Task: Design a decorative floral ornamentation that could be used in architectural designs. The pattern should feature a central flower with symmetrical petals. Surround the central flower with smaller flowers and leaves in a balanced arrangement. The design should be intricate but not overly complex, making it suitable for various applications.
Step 1092:
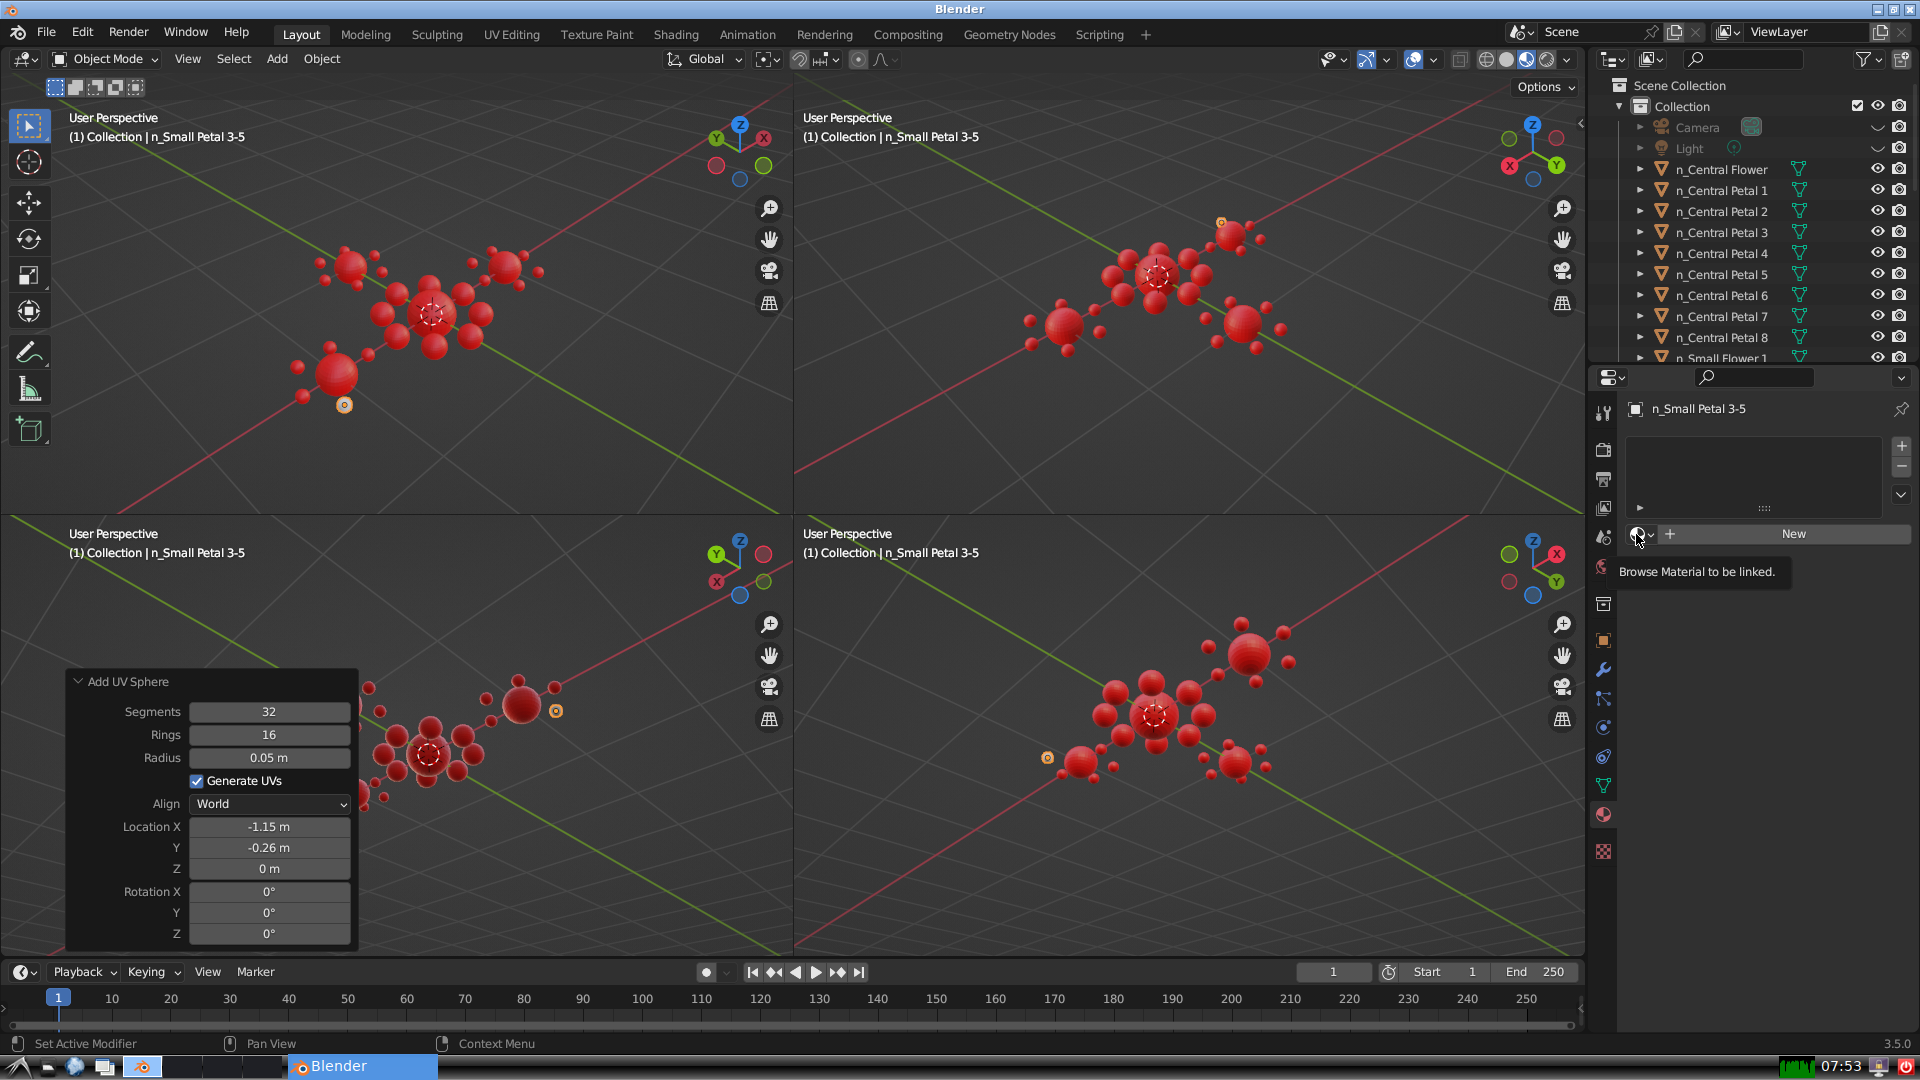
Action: click: no